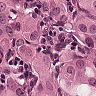
Metastatic tissue present: yes